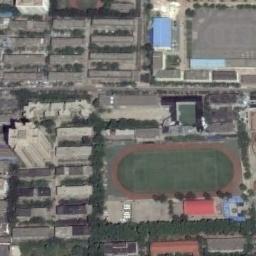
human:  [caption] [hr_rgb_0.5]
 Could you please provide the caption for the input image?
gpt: The green space next to the track is shabby .

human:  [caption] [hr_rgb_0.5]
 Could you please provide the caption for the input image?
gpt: Many buildings are near the ground track field .

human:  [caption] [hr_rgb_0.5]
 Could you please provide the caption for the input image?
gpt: The ground track field is surrounded by some buildings arranged neatly .

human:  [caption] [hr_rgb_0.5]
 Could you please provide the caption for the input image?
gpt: A track and field is built in the middle of a residential area, Surrounded by a lot of vegetation .

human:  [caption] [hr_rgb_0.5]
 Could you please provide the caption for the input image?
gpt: There are many buildings around the ground track field with a red track .